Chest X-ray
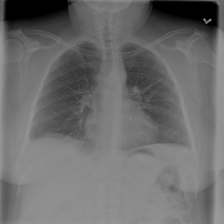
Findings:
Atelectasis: positive
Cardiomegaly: negative
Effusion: negative
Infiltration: negative
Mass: negative
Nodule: negative
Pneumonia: negative
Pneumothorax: negative
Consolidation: negative
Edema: negative
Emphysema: negative
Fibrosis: positive
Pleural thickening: negative
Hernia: negative